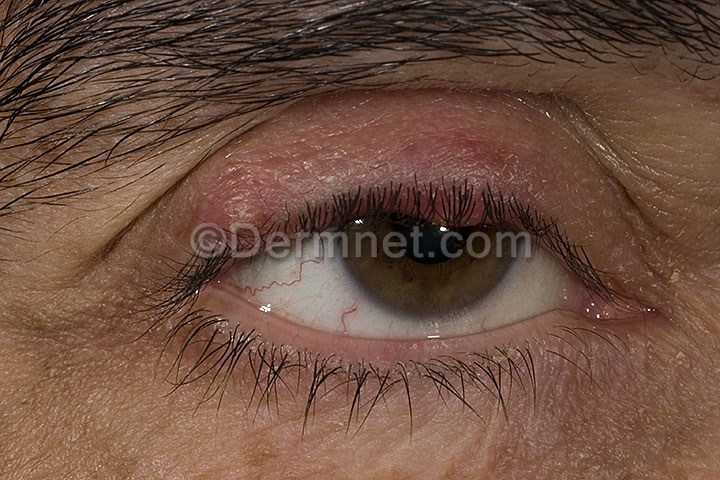
Disease: Cellulitis Impetigo and other Bacterial Infections